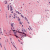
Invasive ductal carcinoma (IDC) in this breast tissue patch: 1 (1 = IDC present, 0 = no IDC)